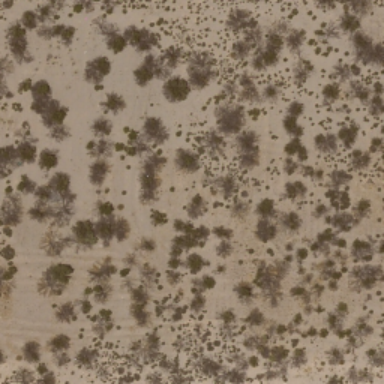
This is a chaparral .